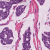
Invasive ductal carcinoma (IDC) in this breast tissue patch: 1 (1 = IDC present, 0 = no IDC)